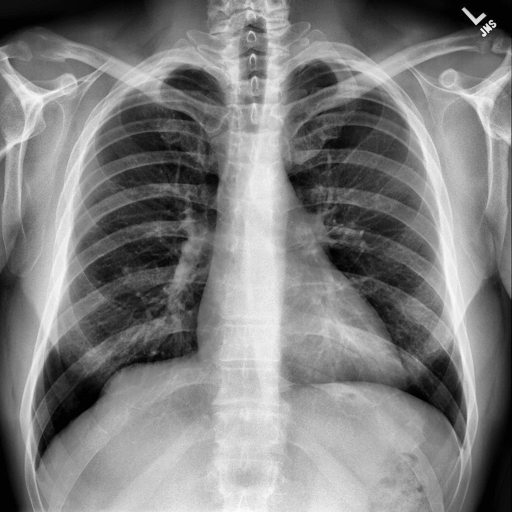
Finding: NORMAL